Field crop: maize
Growth stage: 2
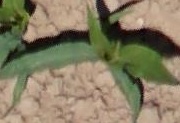
Species: maize